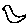
Label: bird